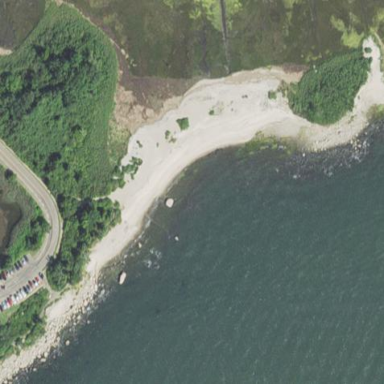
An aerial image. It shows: Sandy beach with natural surface.